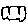
Label: cloud